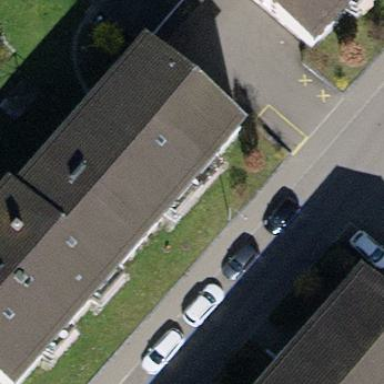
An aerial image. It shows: Building with tile roof.